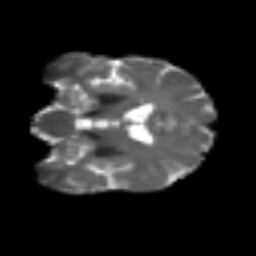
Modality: T2w
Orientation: coronal
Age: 53
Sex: male
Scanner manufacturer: siemens
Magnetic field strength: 3 T
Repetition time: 4.987 s
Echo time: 0.0792 s